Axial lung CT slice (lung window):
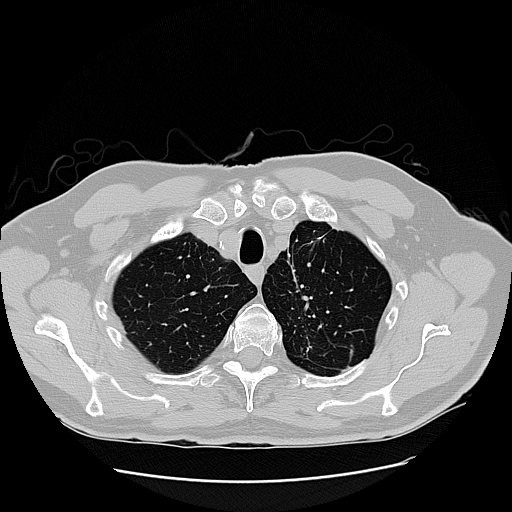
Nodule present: no